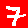
Digit: 7